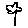
Label: flower